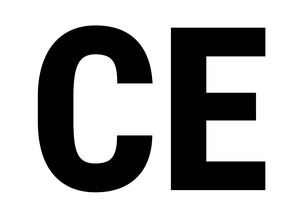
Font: Roboto_Condensed_ExtraBold